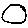
Label: circle